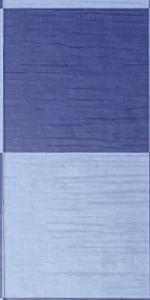
Label: Empty